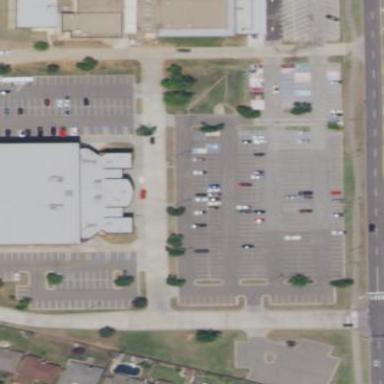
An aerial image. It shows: Parking area with surface.